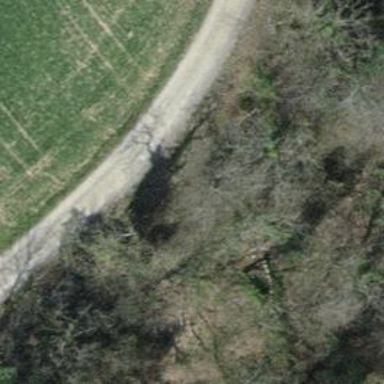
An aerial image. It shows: Brown bench in the vicinity.